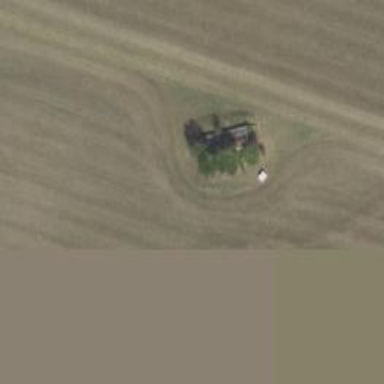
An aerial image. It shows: Military bunker.